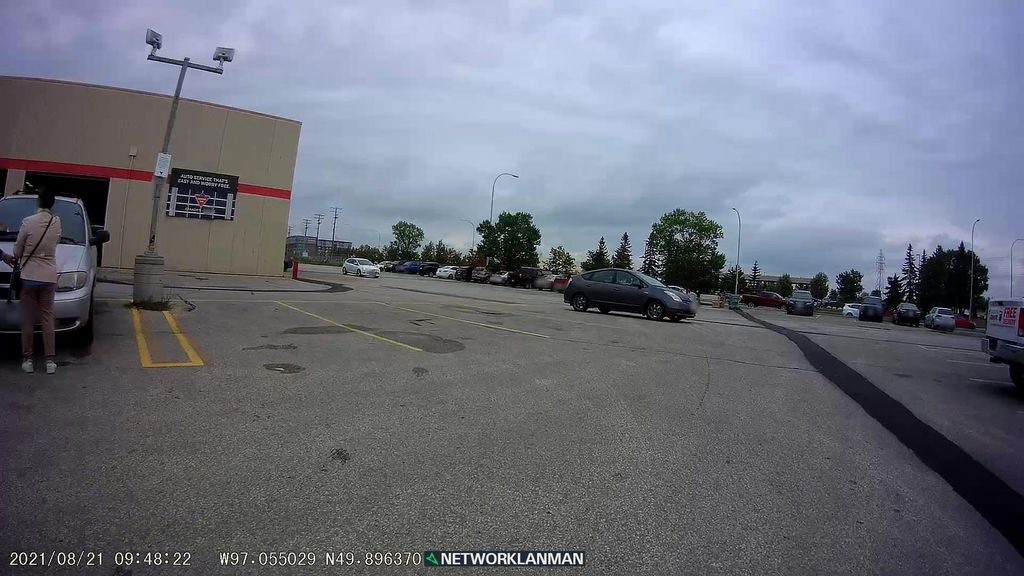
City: winnipeg